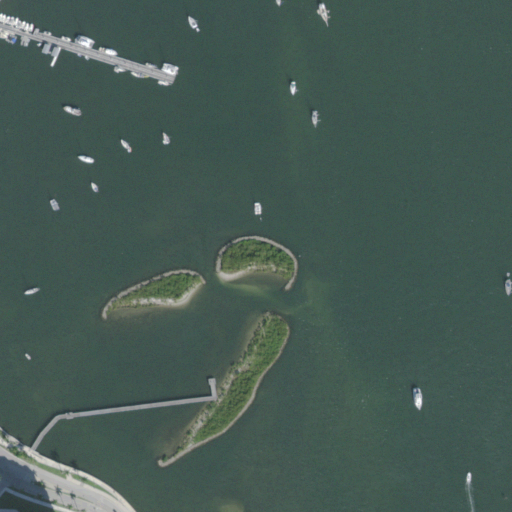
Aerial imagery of islands in Florida named South Cove Islands containing open water, medium intensity development, high intensity development, and low intensity development